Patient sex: M
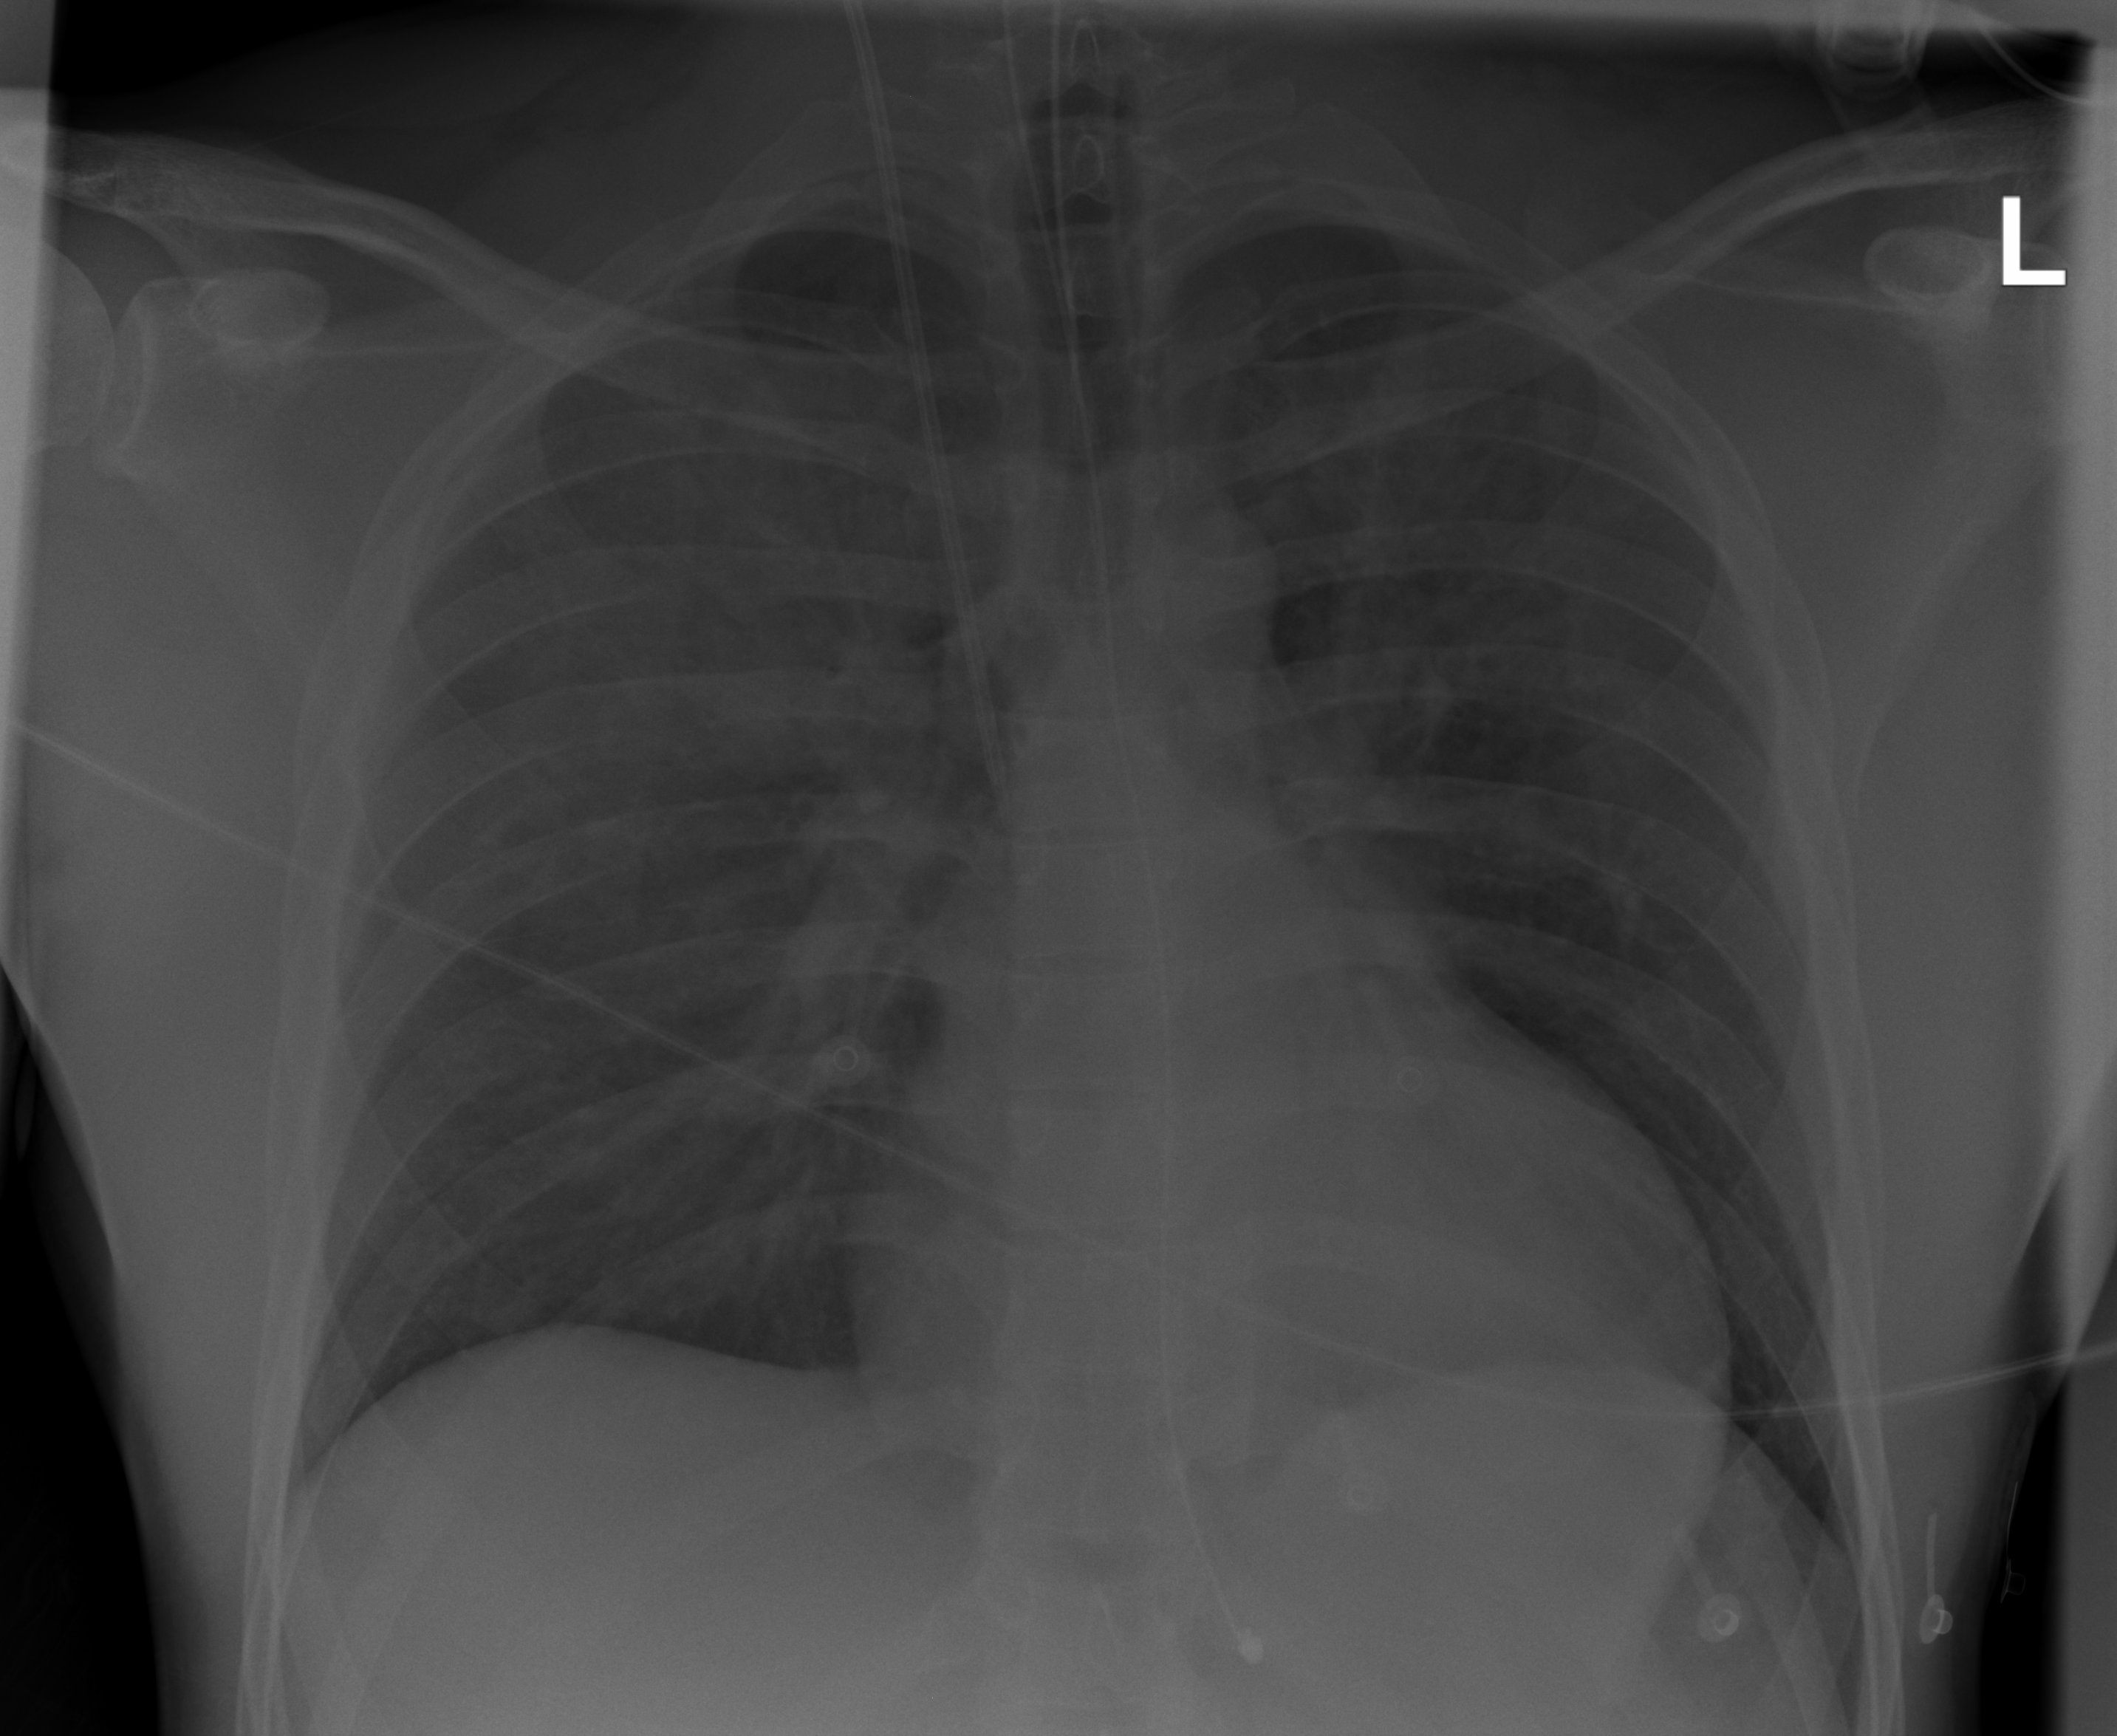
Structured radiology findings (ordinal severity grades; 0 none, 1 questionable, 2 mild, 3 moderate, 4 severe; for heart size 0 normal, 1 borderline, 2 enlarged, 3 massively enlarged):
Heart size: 2
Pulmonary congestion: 0
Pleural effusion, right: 0
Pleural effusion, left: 0
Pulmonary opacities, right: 2
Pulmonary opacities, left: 2
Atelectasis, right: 2
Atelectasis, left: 2